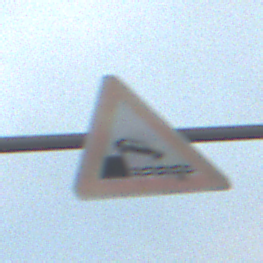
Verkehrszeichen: Ufer
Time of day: SunriseSunset
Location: Outdoor (RoadRail)
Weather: PartlyCloudy
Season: NotSpecified
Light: Natural